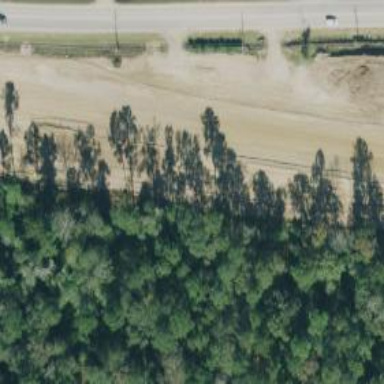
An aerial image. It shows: Secondary road with frontage road.